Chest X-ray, PA view. Patient: 66 years old, sex M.
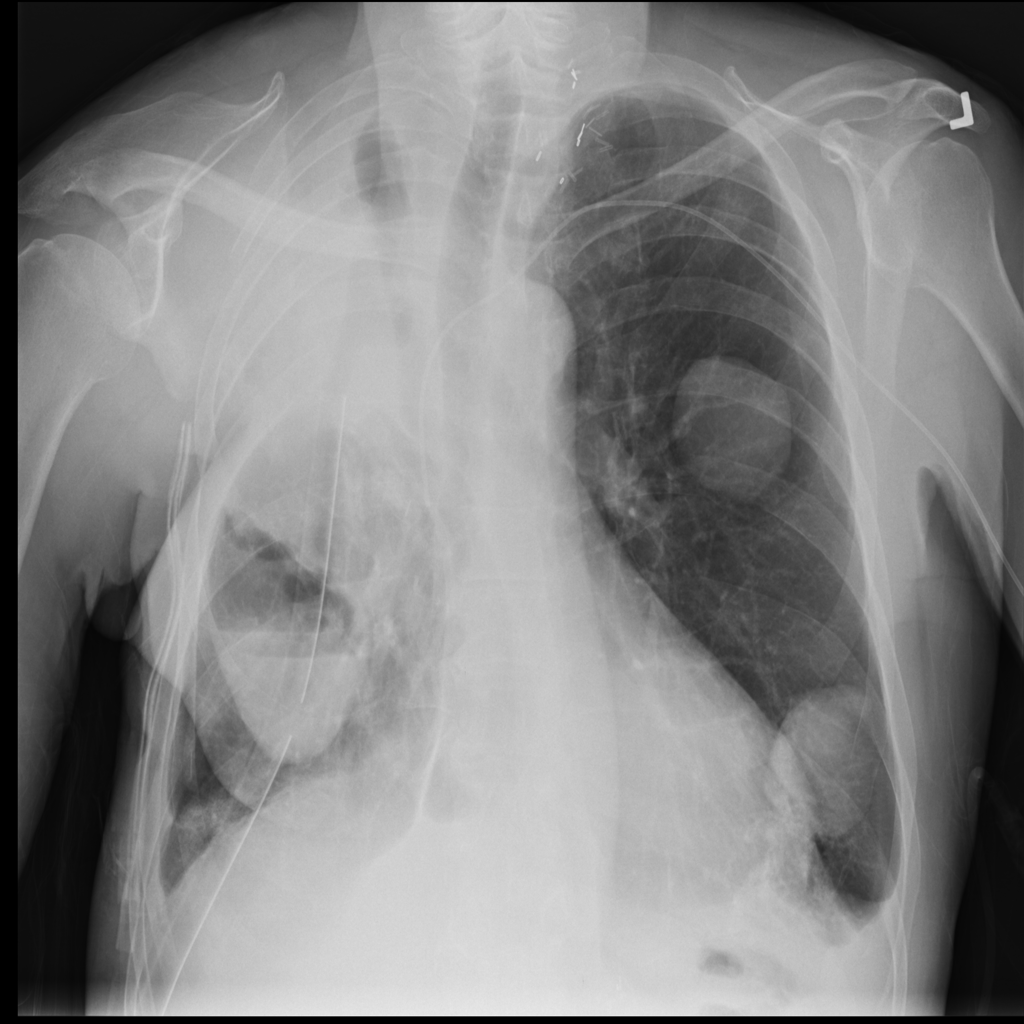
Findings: Mass